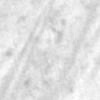
Label: change